Field crop: maize
Growth stage: 2
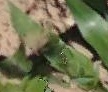
Species: maize